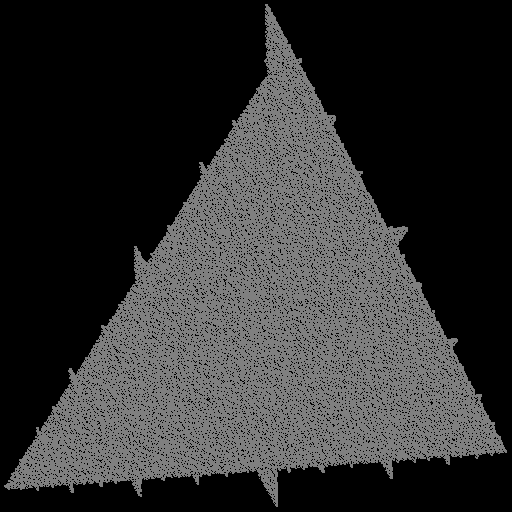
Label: a1